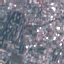
Label: Residential